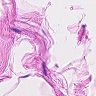
Metastatic tissue present: no